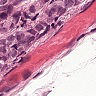
Metastatic tissue present: yes